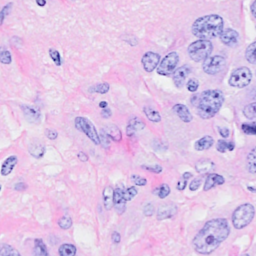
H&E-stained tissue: Breast